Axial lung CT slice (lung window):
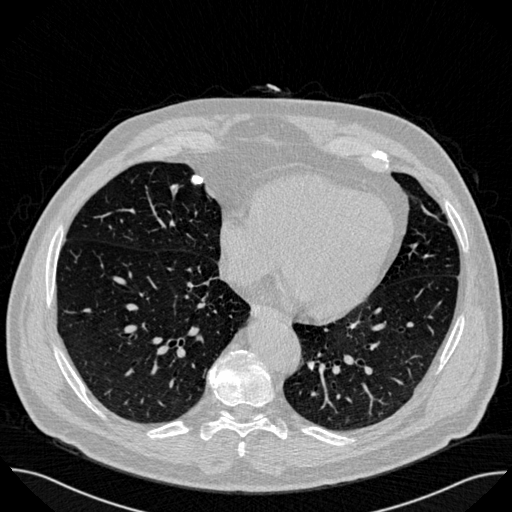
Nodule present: yes
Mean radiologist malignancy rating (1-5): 1